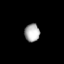
Tissue: lung
Cell type: Endothelial cells
Senescence score: 0.5741
Nuclear area (px): 260
Mean DAPI intensity: 176.508